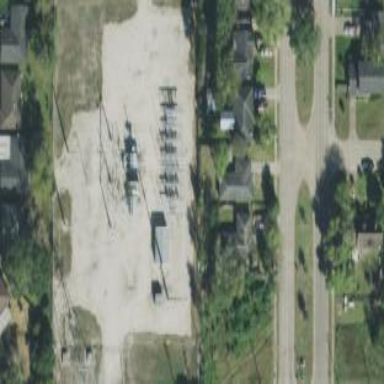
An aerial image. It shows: Outdoor distribution-level power substation enclosed by fence.